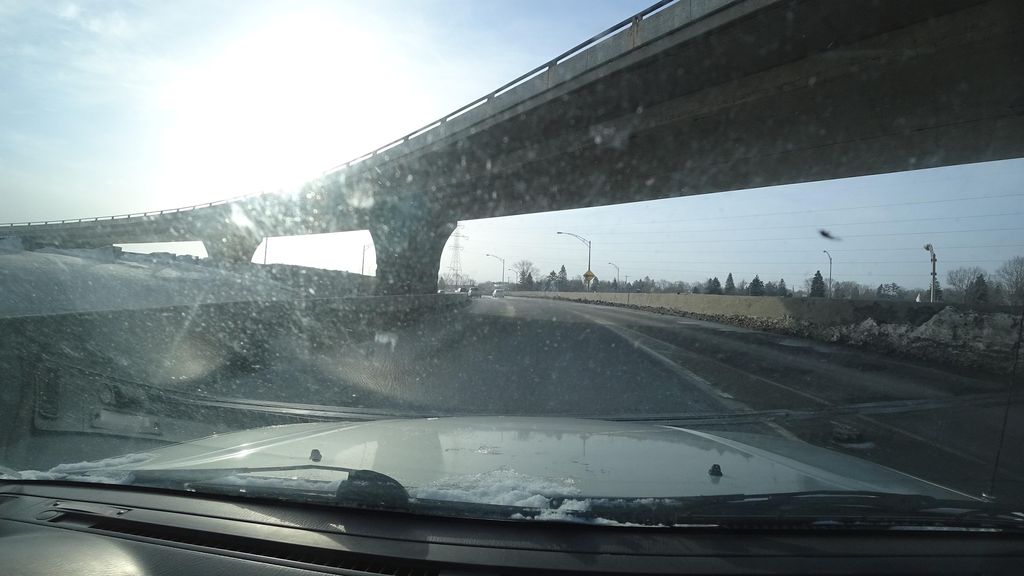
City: quebec_city